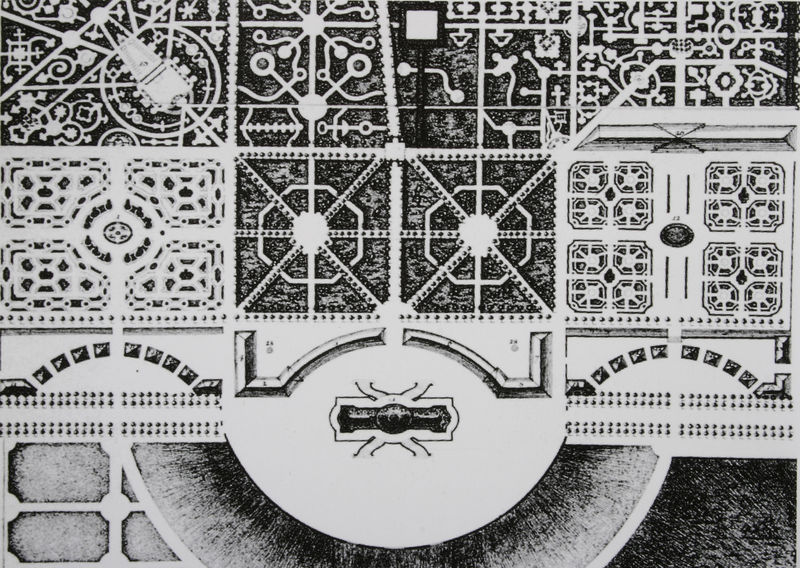
Titel: Lageplan des Schlosses Solitude in Stuttgart, mit Cavaliers- und Officenbau, den Pavillons sowie den anschließenden Gartenbereichen
Künstler: Gottlob Friedrich Abel
Schlagwörter: baum, weiß, bäume, grau, schwarz, skizze, zeichnung, anlage, gebäude, park, parkanlage, rasen, schloss, weg, muster, ornament, barock, felder, wege, pflanzen, renaissance, brunnen, rund, bassin, garten, relief, parkett, mauer, allee, grafik, graphik, vogelperspektive, französisch, querformat, detail, symmetrie, zahlen, dekor, ornamente, foto, fotografie, rechtecke, straßen, burg, palast, draufsicht, symmetrisch, druck, schwarz-weiss, schraffur, entwurf, studien, quadrate, geometrisch, mauern, zentral, beete, rabatte, parterre, plan, gärten, achsen, entwürfe, musterbuch, skizzen, ornamentik, geometrie, grundriss, versailles, rondell, anlagen, lageplan, gartenanlage, regelmäßig, kassel, sternförmig, rabatten, broderie, sichtachsen, sansoussi, paralle, park grundriß